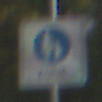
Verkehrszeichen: BeginnFussgaengerzone
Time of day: MorningAfternoon
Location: Outdoor (Suburban)
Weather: Clear
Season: NotSpecified
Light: Natural